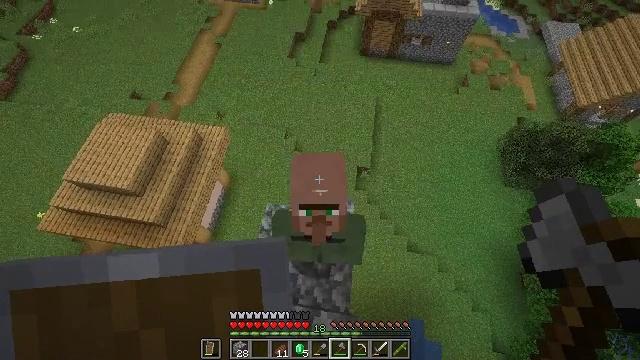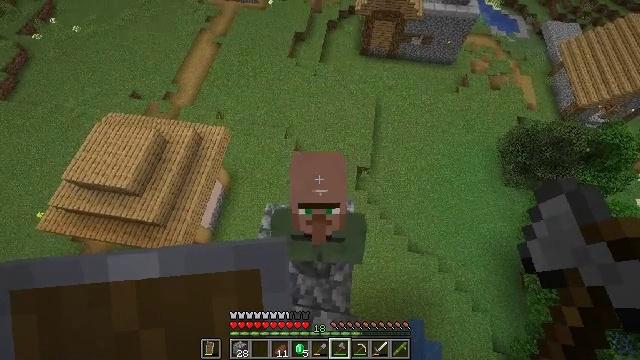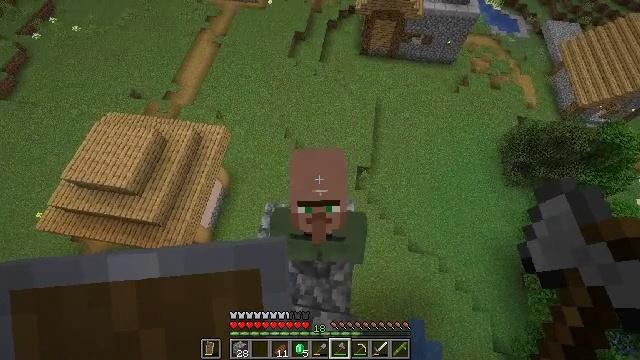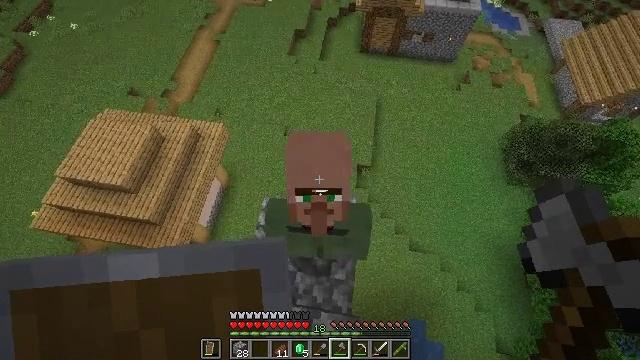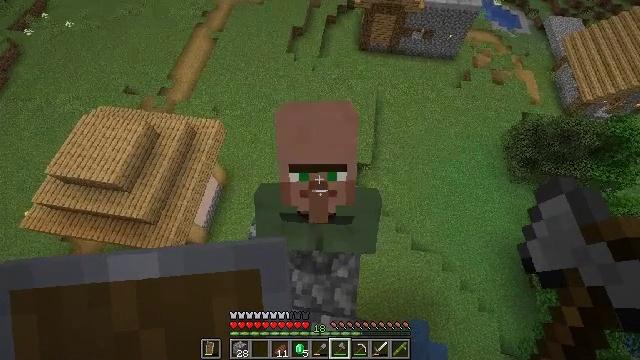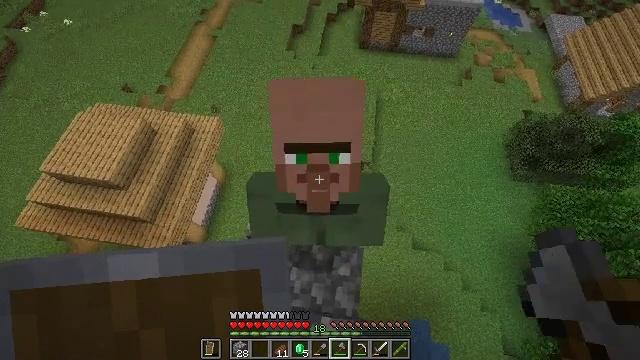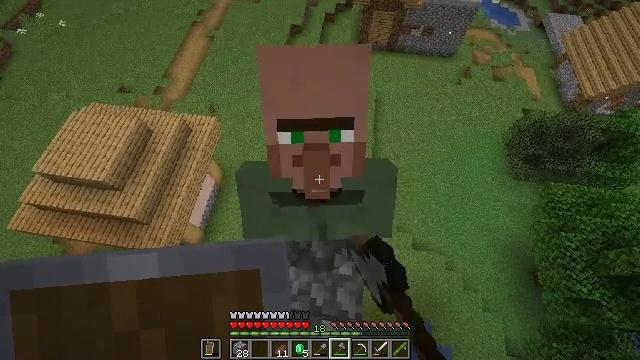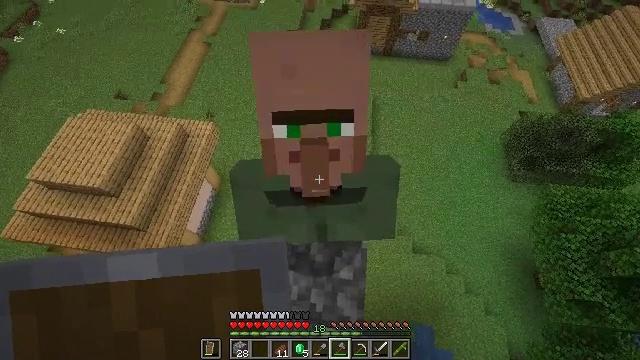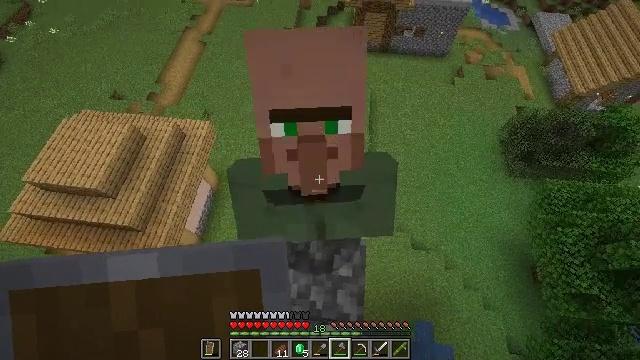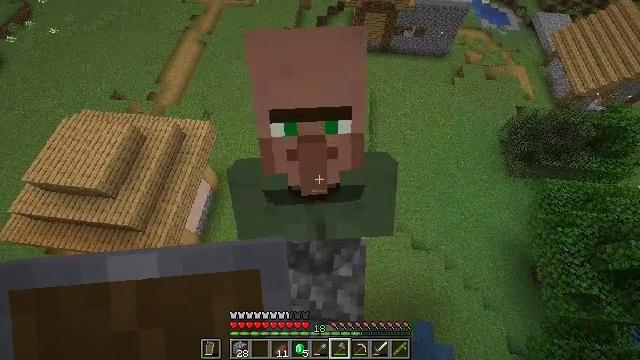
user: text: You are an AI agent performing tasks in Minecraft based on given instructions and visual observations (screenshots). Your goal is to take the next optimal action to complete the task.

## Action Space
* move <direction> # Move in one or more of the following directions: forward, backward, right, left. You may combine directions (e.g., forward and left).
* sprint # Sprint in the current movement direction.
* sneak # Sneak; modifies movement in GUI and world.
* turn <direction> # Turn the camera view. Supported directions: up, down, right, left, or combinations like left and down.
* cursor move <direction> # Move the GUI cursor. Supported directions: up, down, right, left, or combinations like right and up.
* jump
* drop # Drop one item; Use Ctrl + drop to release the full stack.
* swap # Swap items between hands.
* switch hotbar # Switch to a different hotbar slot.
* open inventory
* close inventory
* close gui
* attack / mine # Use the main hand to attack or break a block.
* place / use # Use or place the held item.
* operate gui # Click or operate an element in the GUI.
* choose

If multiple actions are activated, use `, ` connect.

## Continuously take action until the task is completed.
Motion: motion action
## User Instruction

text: Attack the villager.
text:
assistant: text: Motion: jump
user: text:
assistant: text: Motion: jump
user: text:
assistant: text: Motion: no_op
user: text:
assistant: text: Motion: no_op
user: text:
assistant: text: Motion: attack / mine
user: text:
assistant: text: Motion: attack / mine
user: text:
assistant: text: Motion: turn up, attack / mine
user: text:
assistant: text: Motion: attack / mine
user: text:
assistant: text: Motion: no_op
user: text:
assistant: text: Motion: no_op